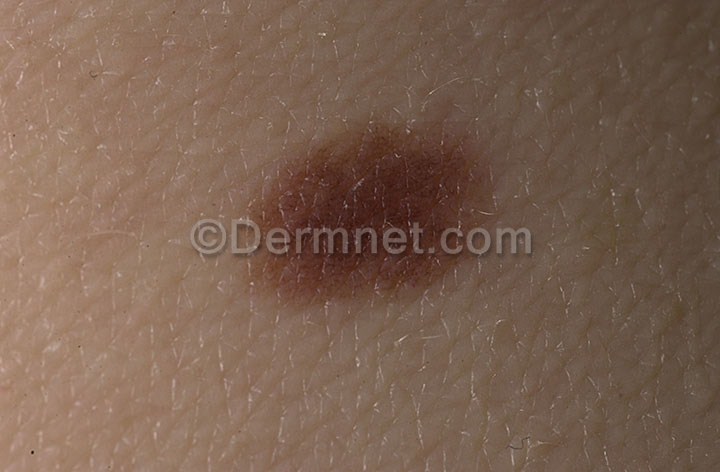
Disease: Melanoma Skin Cancer Nevi and Moles